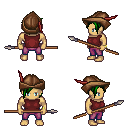
a pixel art fantasy rpg character, male body template, human, tanned skin, maroon sleeveless shirt, magenta pants, green pixie cut hairstyle, leather cap, bracelets, spear, four views (front, back, left, right), 2x2 character sprite sheet, small pixel art, hard edges, no anti-aliasing